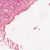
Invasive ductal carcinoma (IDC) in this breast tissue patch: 0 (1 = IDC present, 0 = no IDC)